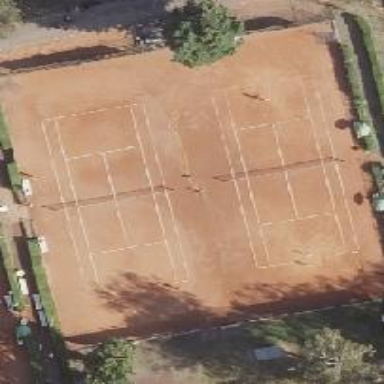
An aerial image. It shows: Clay tennis court on the leisure land pitch.